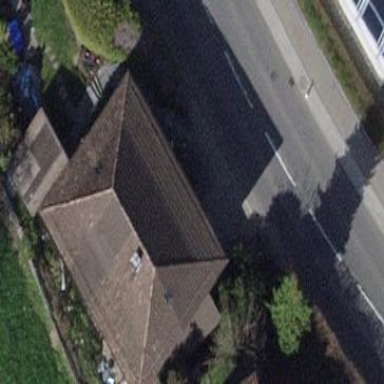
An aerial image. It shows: Detached building with hipped roof shape.